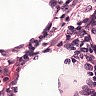
Metastatic tissue present: no